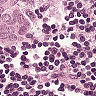
Metastatic tissue present: yes